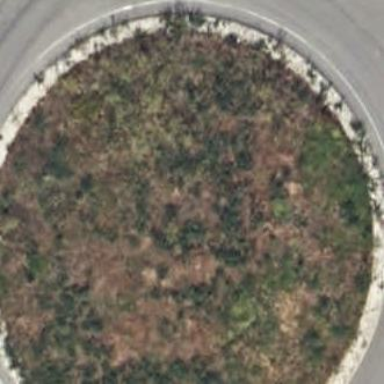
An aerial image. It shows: Tertiary road with asphalt surface leading to roundabout.